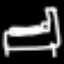
Label: bed